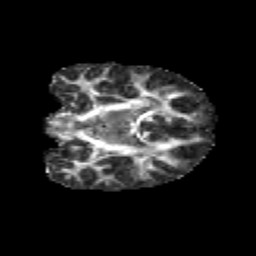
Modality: FA
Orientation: coronal
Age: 11
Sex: male
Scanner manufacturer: siemens
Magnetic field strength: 3 T
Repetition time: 3.8 s
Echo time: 0.07 s